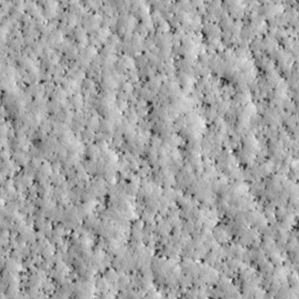
Label: non_frost